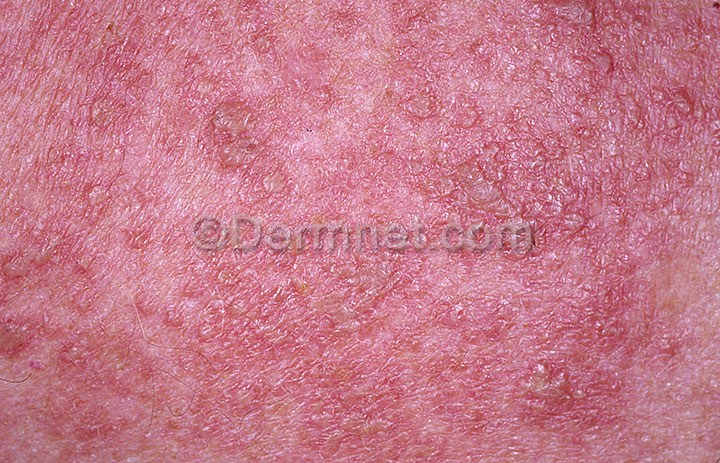
Disease: Warts Molluscum and other Viral Infections